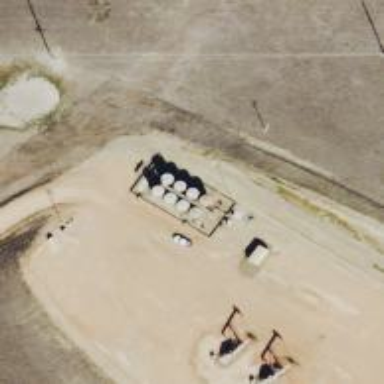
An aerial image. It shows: Storage tank that is man-made.